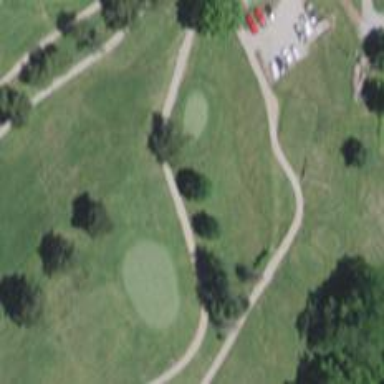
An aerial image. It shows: Path used for both walking and golf.